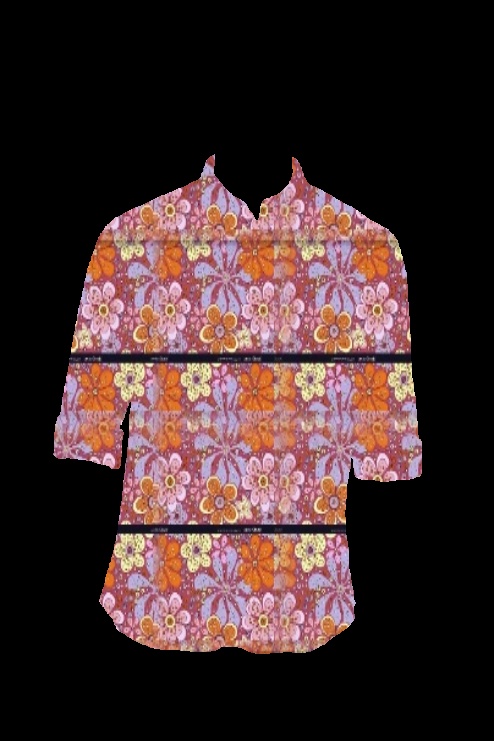
pink orange floral print tee